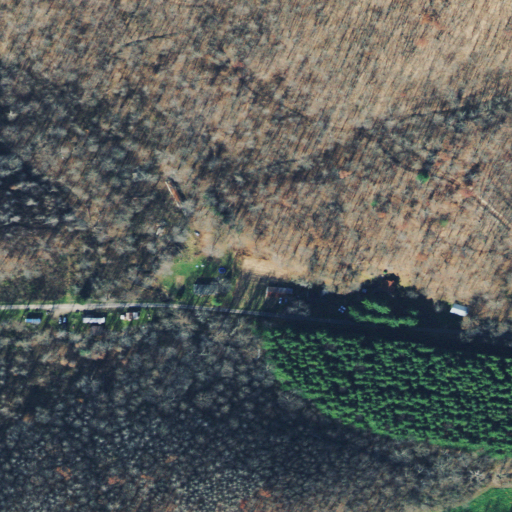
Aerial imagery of valley in Ohio named Lawhorn Hollow containing deciduous forest, open development, evergreen forest, woody wetlands, low intensity development, and mixed forest